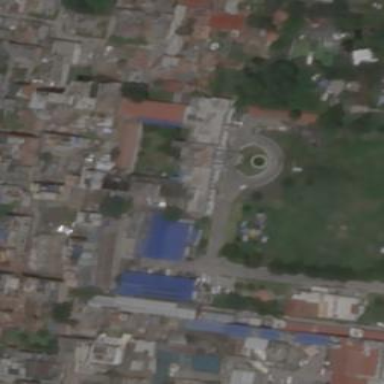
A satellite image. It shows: Government office.